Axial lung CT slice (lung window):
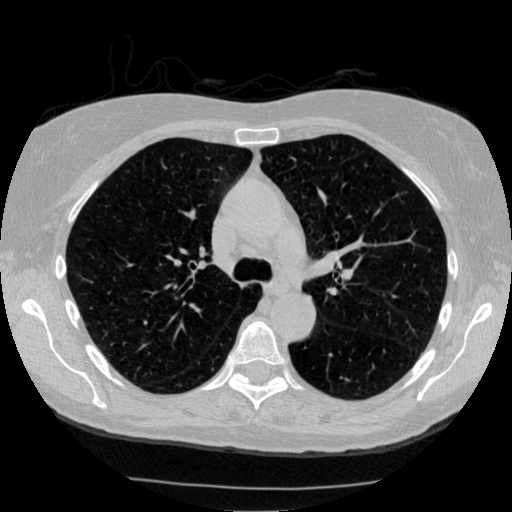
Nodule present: no